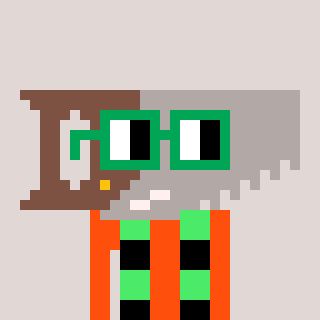
a pixel art character with square green glasses, a saw-shaped head and a orange-colored body on a warm background